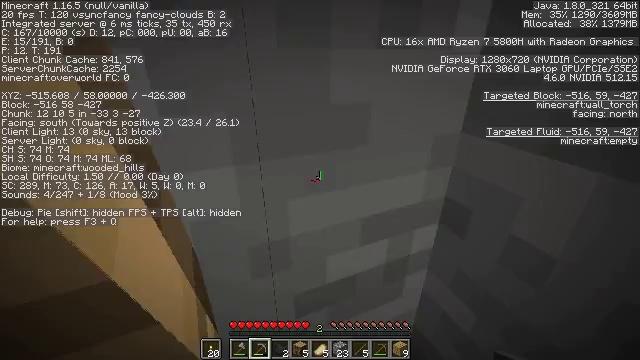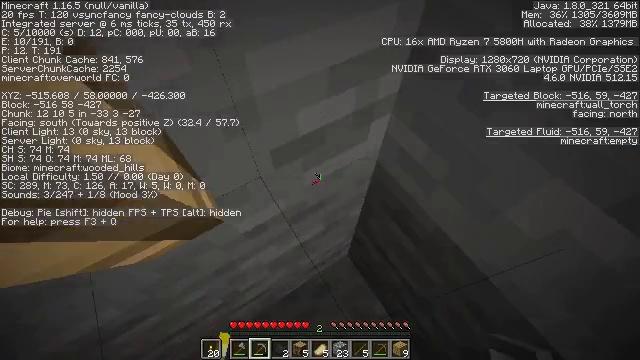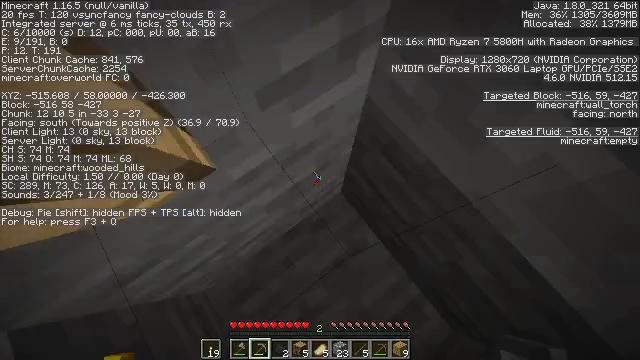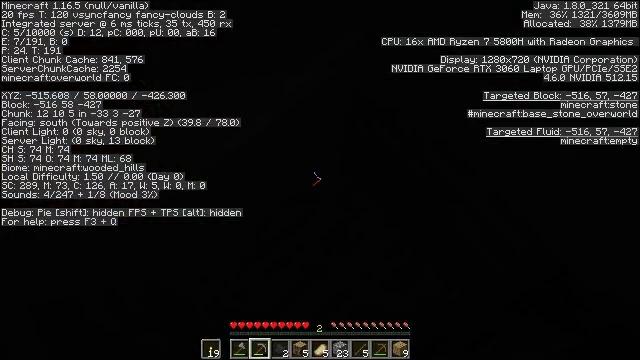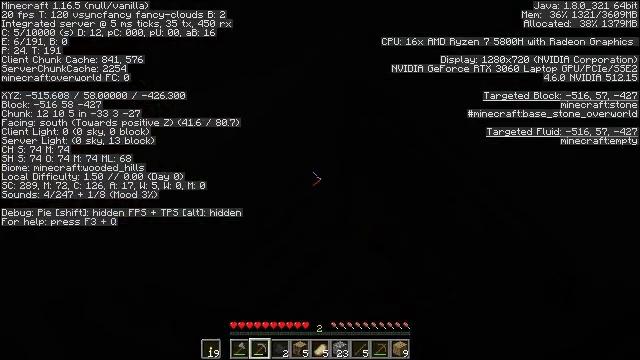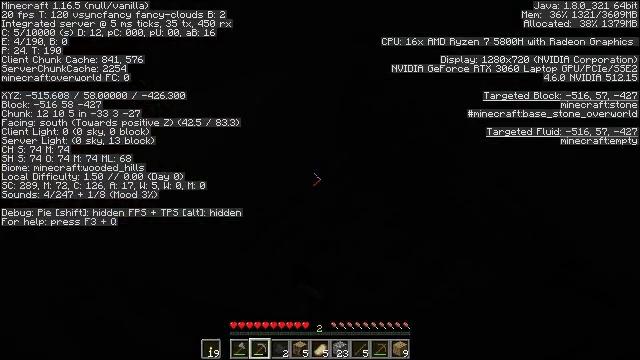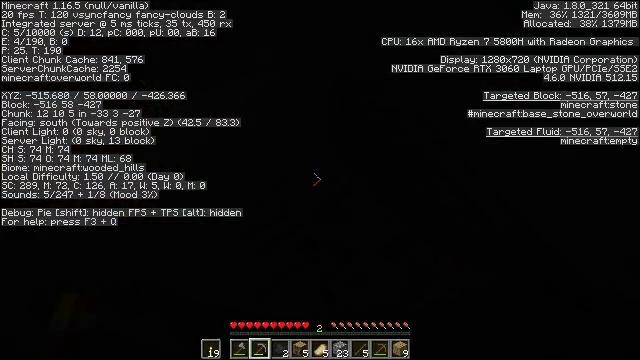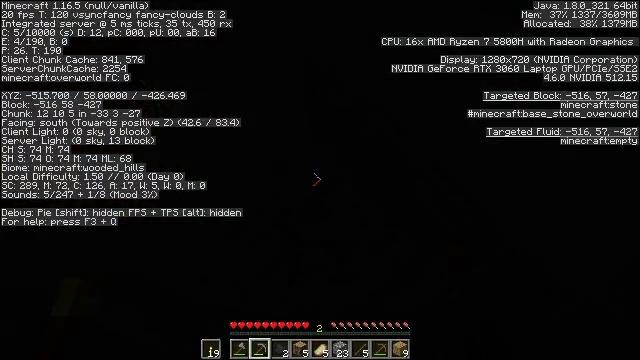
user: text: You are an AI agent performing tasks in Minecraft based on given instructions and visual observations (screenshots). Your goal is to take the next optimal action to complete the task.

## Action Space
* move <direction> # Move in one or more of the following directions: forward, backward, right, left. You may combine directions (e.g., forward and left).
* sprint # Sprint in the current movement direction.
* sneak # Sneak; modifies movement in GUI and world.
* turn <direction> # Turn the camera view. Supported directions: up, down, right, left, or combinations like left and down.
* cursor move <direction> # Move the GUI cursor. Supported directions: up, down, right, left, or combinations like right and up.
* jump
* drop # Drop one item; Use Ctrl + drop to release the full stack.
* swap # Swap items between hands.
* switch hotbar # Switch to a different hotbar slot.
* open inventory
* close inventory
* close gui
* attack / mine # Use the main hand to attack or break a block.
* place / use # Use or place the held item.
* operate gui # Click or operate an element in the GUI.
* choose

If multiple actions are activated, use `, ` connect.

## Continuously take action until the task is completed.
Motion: motion action
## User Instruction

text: Gather the wall torch from the wall.
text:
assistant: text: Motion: turn right and down
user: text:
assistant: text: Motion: turn right and down
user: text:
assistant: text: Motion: turn right and down, attack / mine
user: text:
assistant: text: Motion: turn right and down, attack / mine
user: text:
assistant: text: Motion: turn down, attack / mine
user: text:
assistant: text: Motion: move right, attack / mine
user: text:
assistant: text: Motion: move right, attack / mine
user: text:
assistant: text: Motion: attack / mine